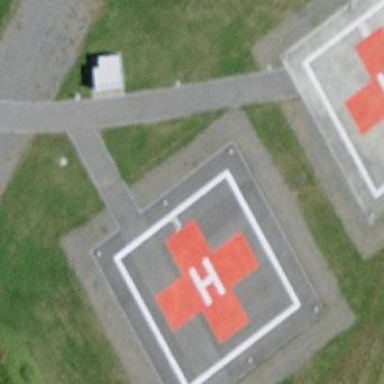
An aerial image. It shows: Building with helipad for airport purposes.